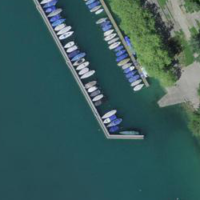
EUNIS habitat code: 14
Species observed at this site:
Anas platyrhynchos
Podiceps cristatus